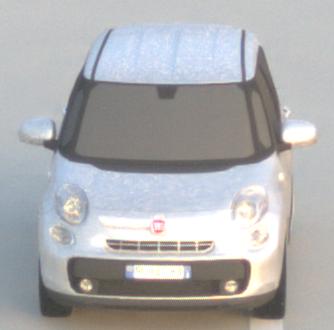
Make: Fiat
Model: 500L 1.4 16V
Detailed model: 500L (199)
Model produced from: 2012/10
Model produced until: 2017/05
Doors: 5
Color: white
Road condition: dry road
Daytime: dawn
Contrast: medium contrast